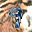
Label: 9